Question: I am very new to WP development and have created my first application. When I run it, I see some data printed vertically on the emulator Screen.
What are these, and what do they indicate?
 attached.
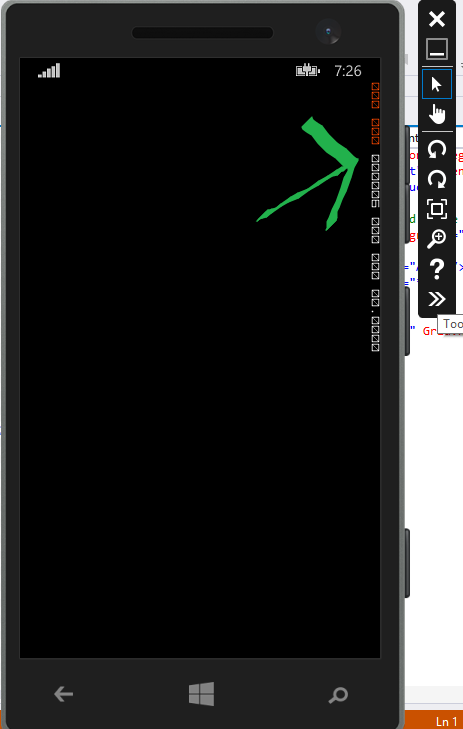
Answer: These are performance counters for your app. Here is the image that describe them.
'''
// Display the current frame rate counters.
// This is enabled by default in your app
Application.Current.Host.Settings.EnableFrameRateCounter = true;
'''
These are for monitoring your app. Like frame rates etc.For more info check this <URL>.
'Ctrl + F "Enable frame rate counters"'

<URL>